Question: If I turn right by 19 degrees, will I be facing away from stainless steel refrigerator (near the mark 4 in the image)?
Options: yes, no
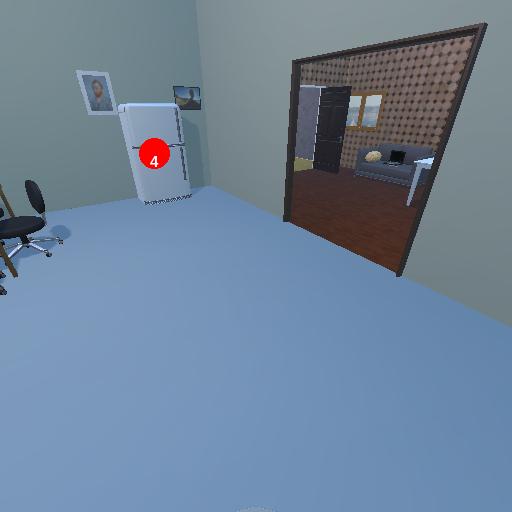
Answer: yes